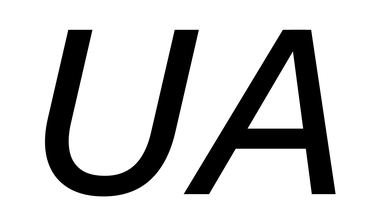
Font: InstrumentSans-Italic_Medium_Italic